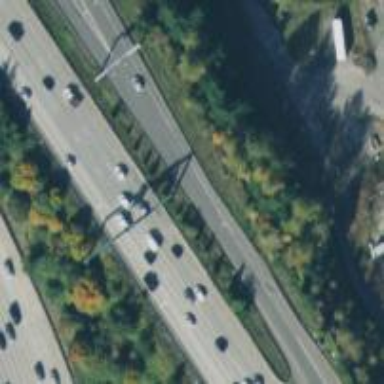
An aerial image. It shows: Motorway junction.